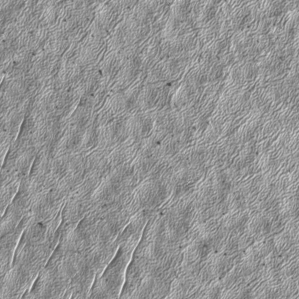
Label: frost